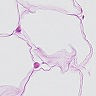
Metastatic tissue present: no